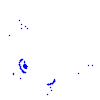
Particle: pion